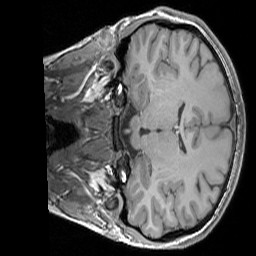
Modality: T1w
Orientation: coronal
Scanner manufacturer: siemens
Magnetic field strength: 3 T
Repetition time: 1.83 s
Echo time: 0.00303 s